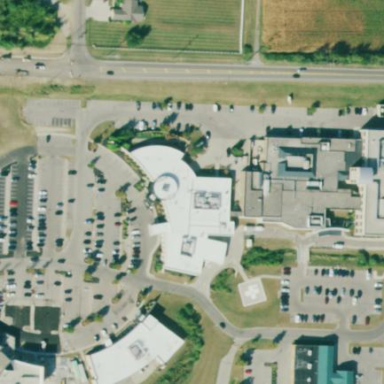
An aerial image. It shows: Hospital building.